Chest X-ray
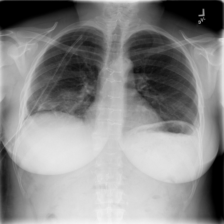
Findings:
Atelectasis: negative
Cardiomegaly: negative
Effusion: negative
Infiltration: negative
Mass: negative
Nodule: negative
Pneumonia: negative
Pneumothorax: positive
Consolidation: negative
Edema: negative
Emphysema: negative
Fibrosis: negative
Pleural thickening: negative
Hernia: negative